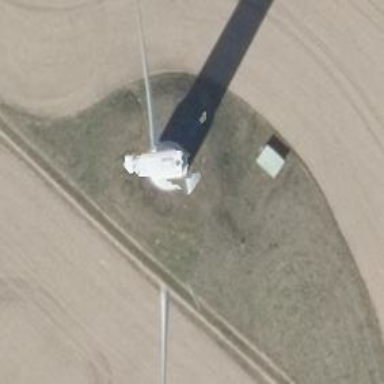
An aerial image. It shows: Wind generator in the form of horizontal axis wind turbine.